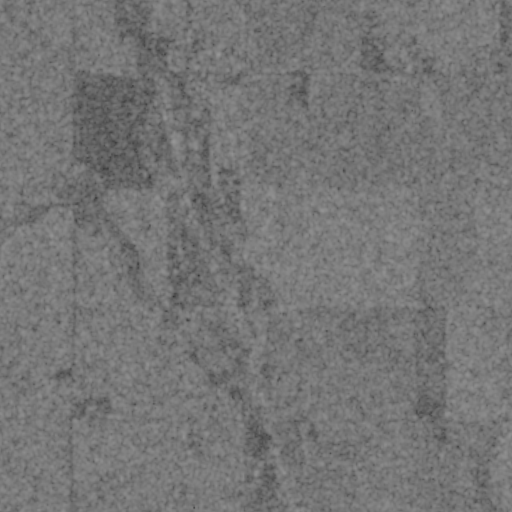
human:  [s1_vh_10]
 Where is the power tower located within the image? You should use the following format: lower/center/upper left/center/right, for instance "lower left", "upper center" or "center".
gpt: The power tower is located in the upper left of the image.
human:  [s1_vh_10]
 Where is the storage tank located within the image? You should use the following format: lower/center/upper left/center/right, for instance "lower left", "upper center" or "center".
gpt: The storage tank is located in the upper center of the image.
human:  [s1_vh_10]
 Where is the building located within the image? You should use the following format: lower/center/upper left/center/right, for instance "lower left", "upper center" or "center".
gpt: The building is located in the upper center of the image.
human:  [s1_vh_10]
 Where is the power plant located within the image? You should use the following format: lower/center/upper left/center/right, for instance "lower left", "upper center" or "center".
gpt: There is no power plant in the image.

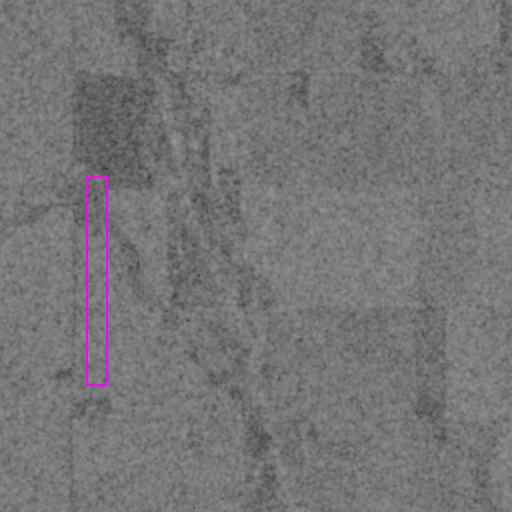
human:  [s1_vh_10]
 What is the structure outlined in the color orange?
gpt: There is no orange outline.
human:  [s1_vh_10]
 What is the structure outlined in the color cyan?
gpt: There is no structure outlined in cyan.